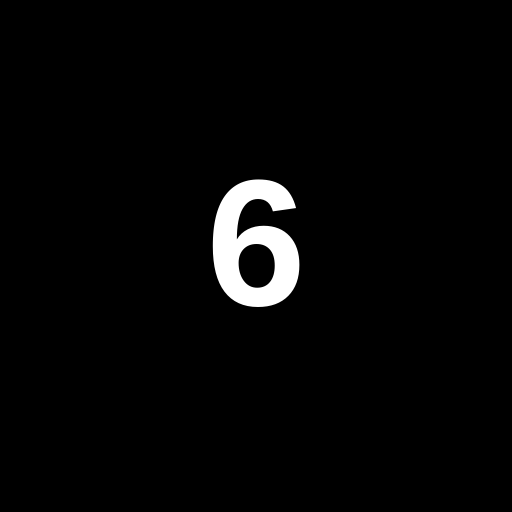
Character: 6
Unicode: U+0036 (DIGIT SIX)